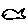
Label: fish